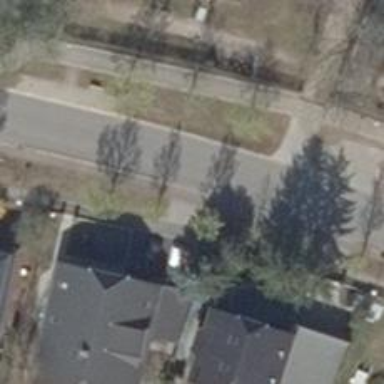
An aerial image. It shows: Driveway.